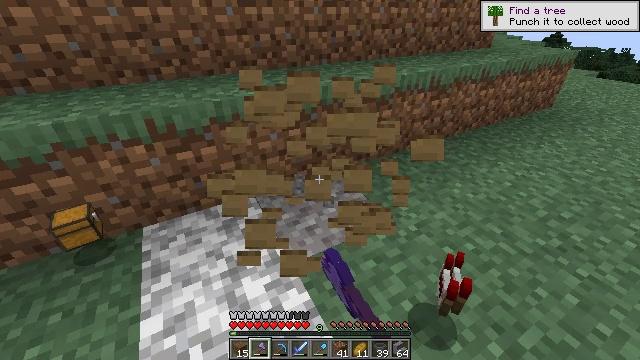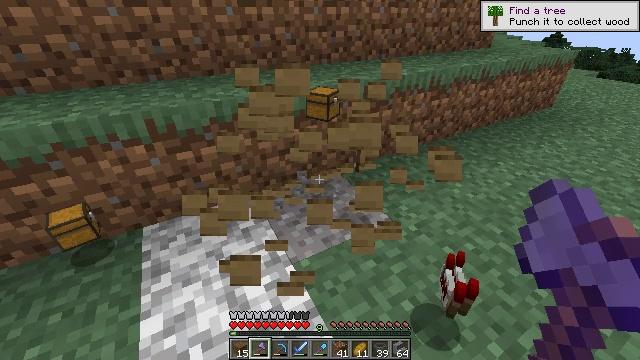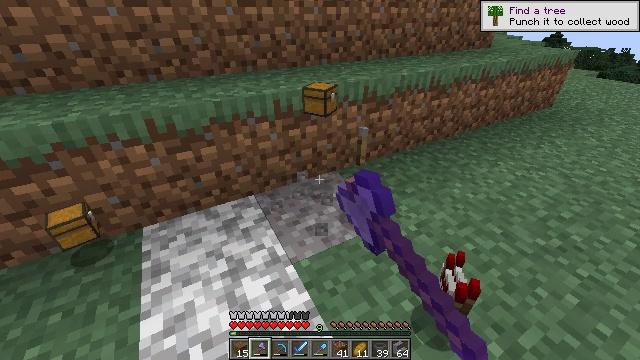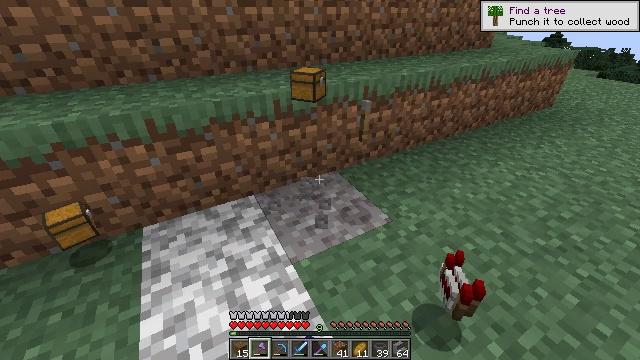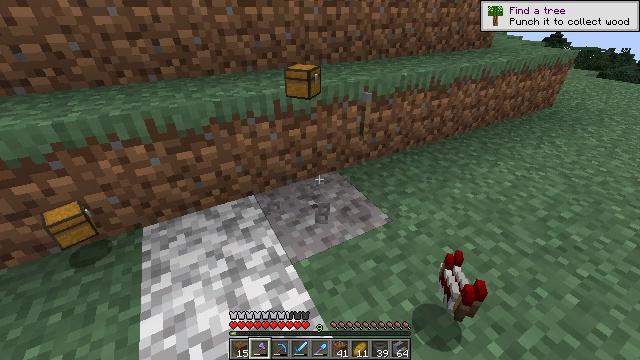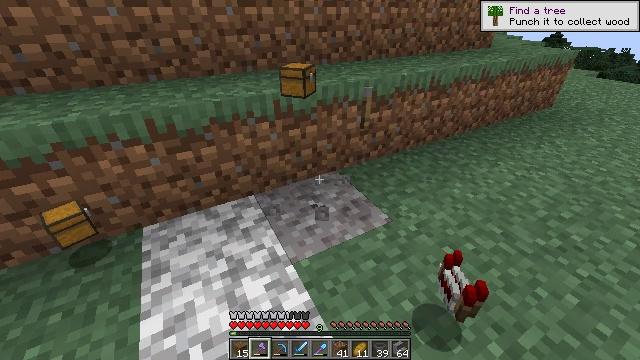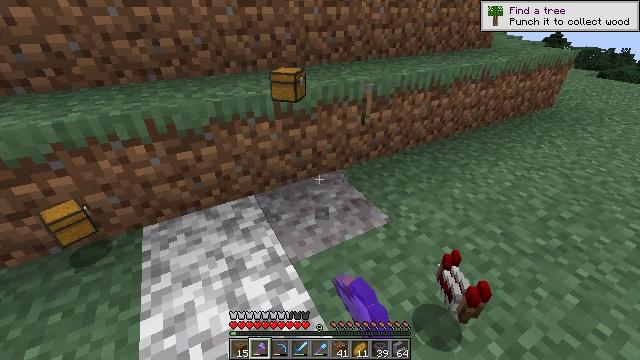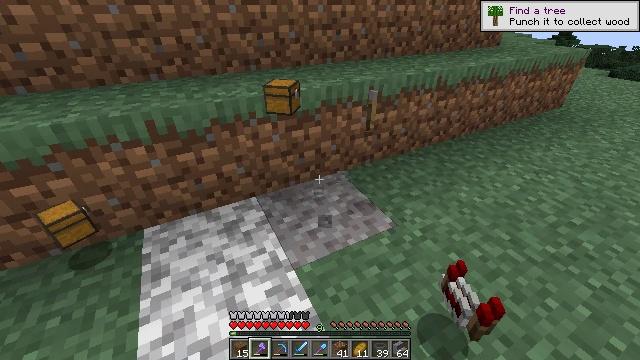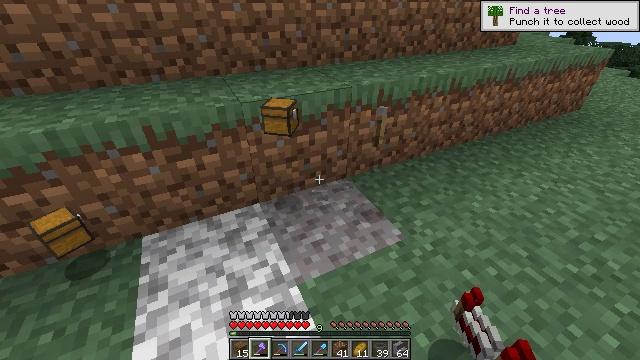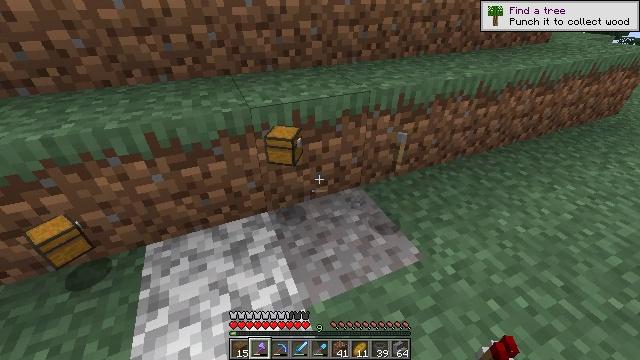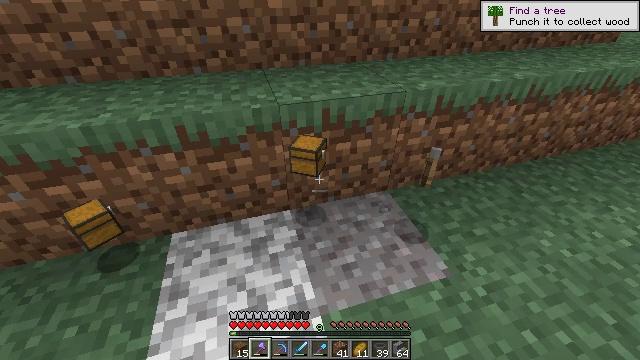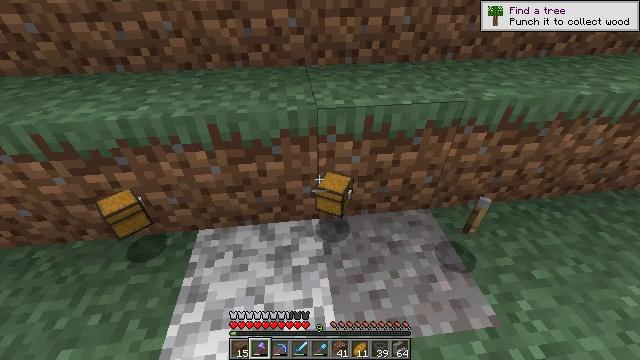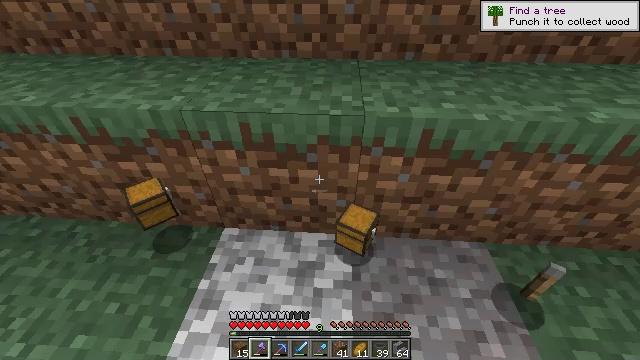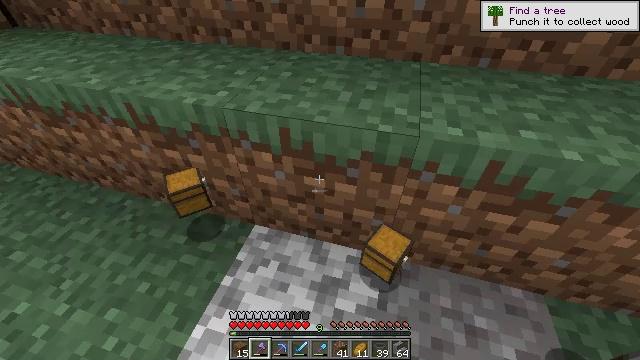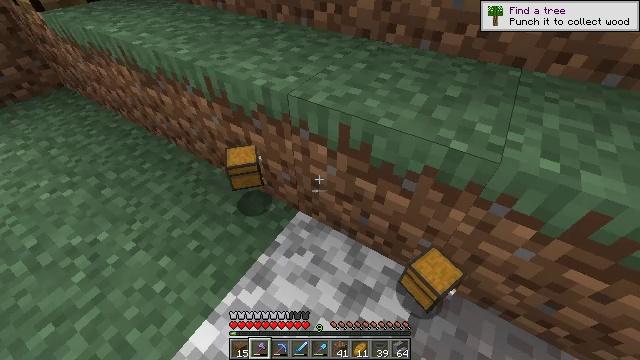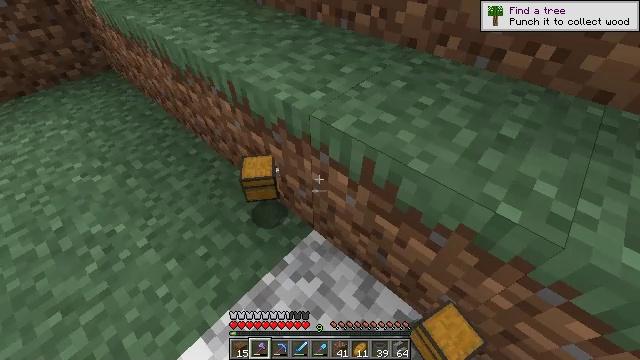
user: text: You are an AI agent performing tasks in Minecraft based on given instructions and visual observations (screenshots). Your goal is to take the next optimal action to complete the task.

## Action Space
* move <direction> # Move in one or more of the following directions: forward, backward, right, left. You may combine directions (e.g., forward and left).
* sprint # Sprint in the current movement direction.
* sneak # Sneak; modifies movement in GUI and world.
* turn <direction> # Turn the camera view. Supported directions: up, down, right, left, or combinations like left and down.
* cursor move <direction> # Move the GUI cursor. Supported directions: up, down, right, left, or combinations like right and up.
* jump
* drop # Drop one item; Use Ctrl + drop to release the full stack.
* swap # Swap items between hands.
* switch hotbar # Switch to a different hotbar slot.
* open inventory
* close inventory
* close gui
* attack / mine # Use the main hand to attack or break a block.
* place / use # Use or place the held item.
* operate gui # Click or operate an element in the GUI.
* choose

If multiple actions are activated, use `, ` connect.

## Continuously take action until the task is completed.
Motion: motion action
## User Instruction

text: Remove a jungle sapling from the inventory.
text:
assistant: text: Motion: attack / mine
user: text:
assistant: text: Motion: attack / mine
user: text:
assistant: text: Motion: attack / mine
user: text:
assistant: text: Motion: attack / mine
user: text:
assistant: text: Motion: attack / mine
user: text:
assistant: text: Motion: no_op
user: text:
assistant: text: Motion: move forward
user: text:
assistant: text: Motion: move forward, turn left
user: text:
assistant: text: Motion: move forward, turn left and down
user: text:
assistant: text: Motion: move forward, turn left and down
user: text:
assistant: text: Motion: move forward, turn left and down
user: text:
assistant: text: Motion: move forward, turn left and down
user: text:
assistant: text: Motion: move forward, turn left and down
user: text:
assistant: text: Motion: move forward, turn left and down
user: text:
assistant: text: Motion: move forward, turn left and down
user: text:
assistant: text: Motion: move forward, turn left
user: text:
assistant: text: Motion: move forward, turn left
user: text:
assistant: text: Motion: move forward, turn left
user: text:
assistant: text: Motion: move forward, turn left and up
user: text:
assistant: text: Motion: move forward, turn left and up
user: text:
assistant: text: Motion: move forward, turn left and up
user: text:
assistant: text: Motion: move forward, turn left and up
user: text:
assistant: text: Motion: move forward, turn left and up
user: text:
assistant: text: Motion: move forward, turn left and up
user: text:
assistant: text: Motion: move forward and move left, turn left and up
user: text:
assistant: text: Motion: move forward and move left, turn left and up
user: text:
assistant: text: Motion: move forward, turn left and up
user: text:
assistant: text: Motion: move forward, turn left and up
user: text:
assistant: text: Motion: move forward, turn left and up
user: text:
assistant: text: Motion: move forward, sprint, turn left